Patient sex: F
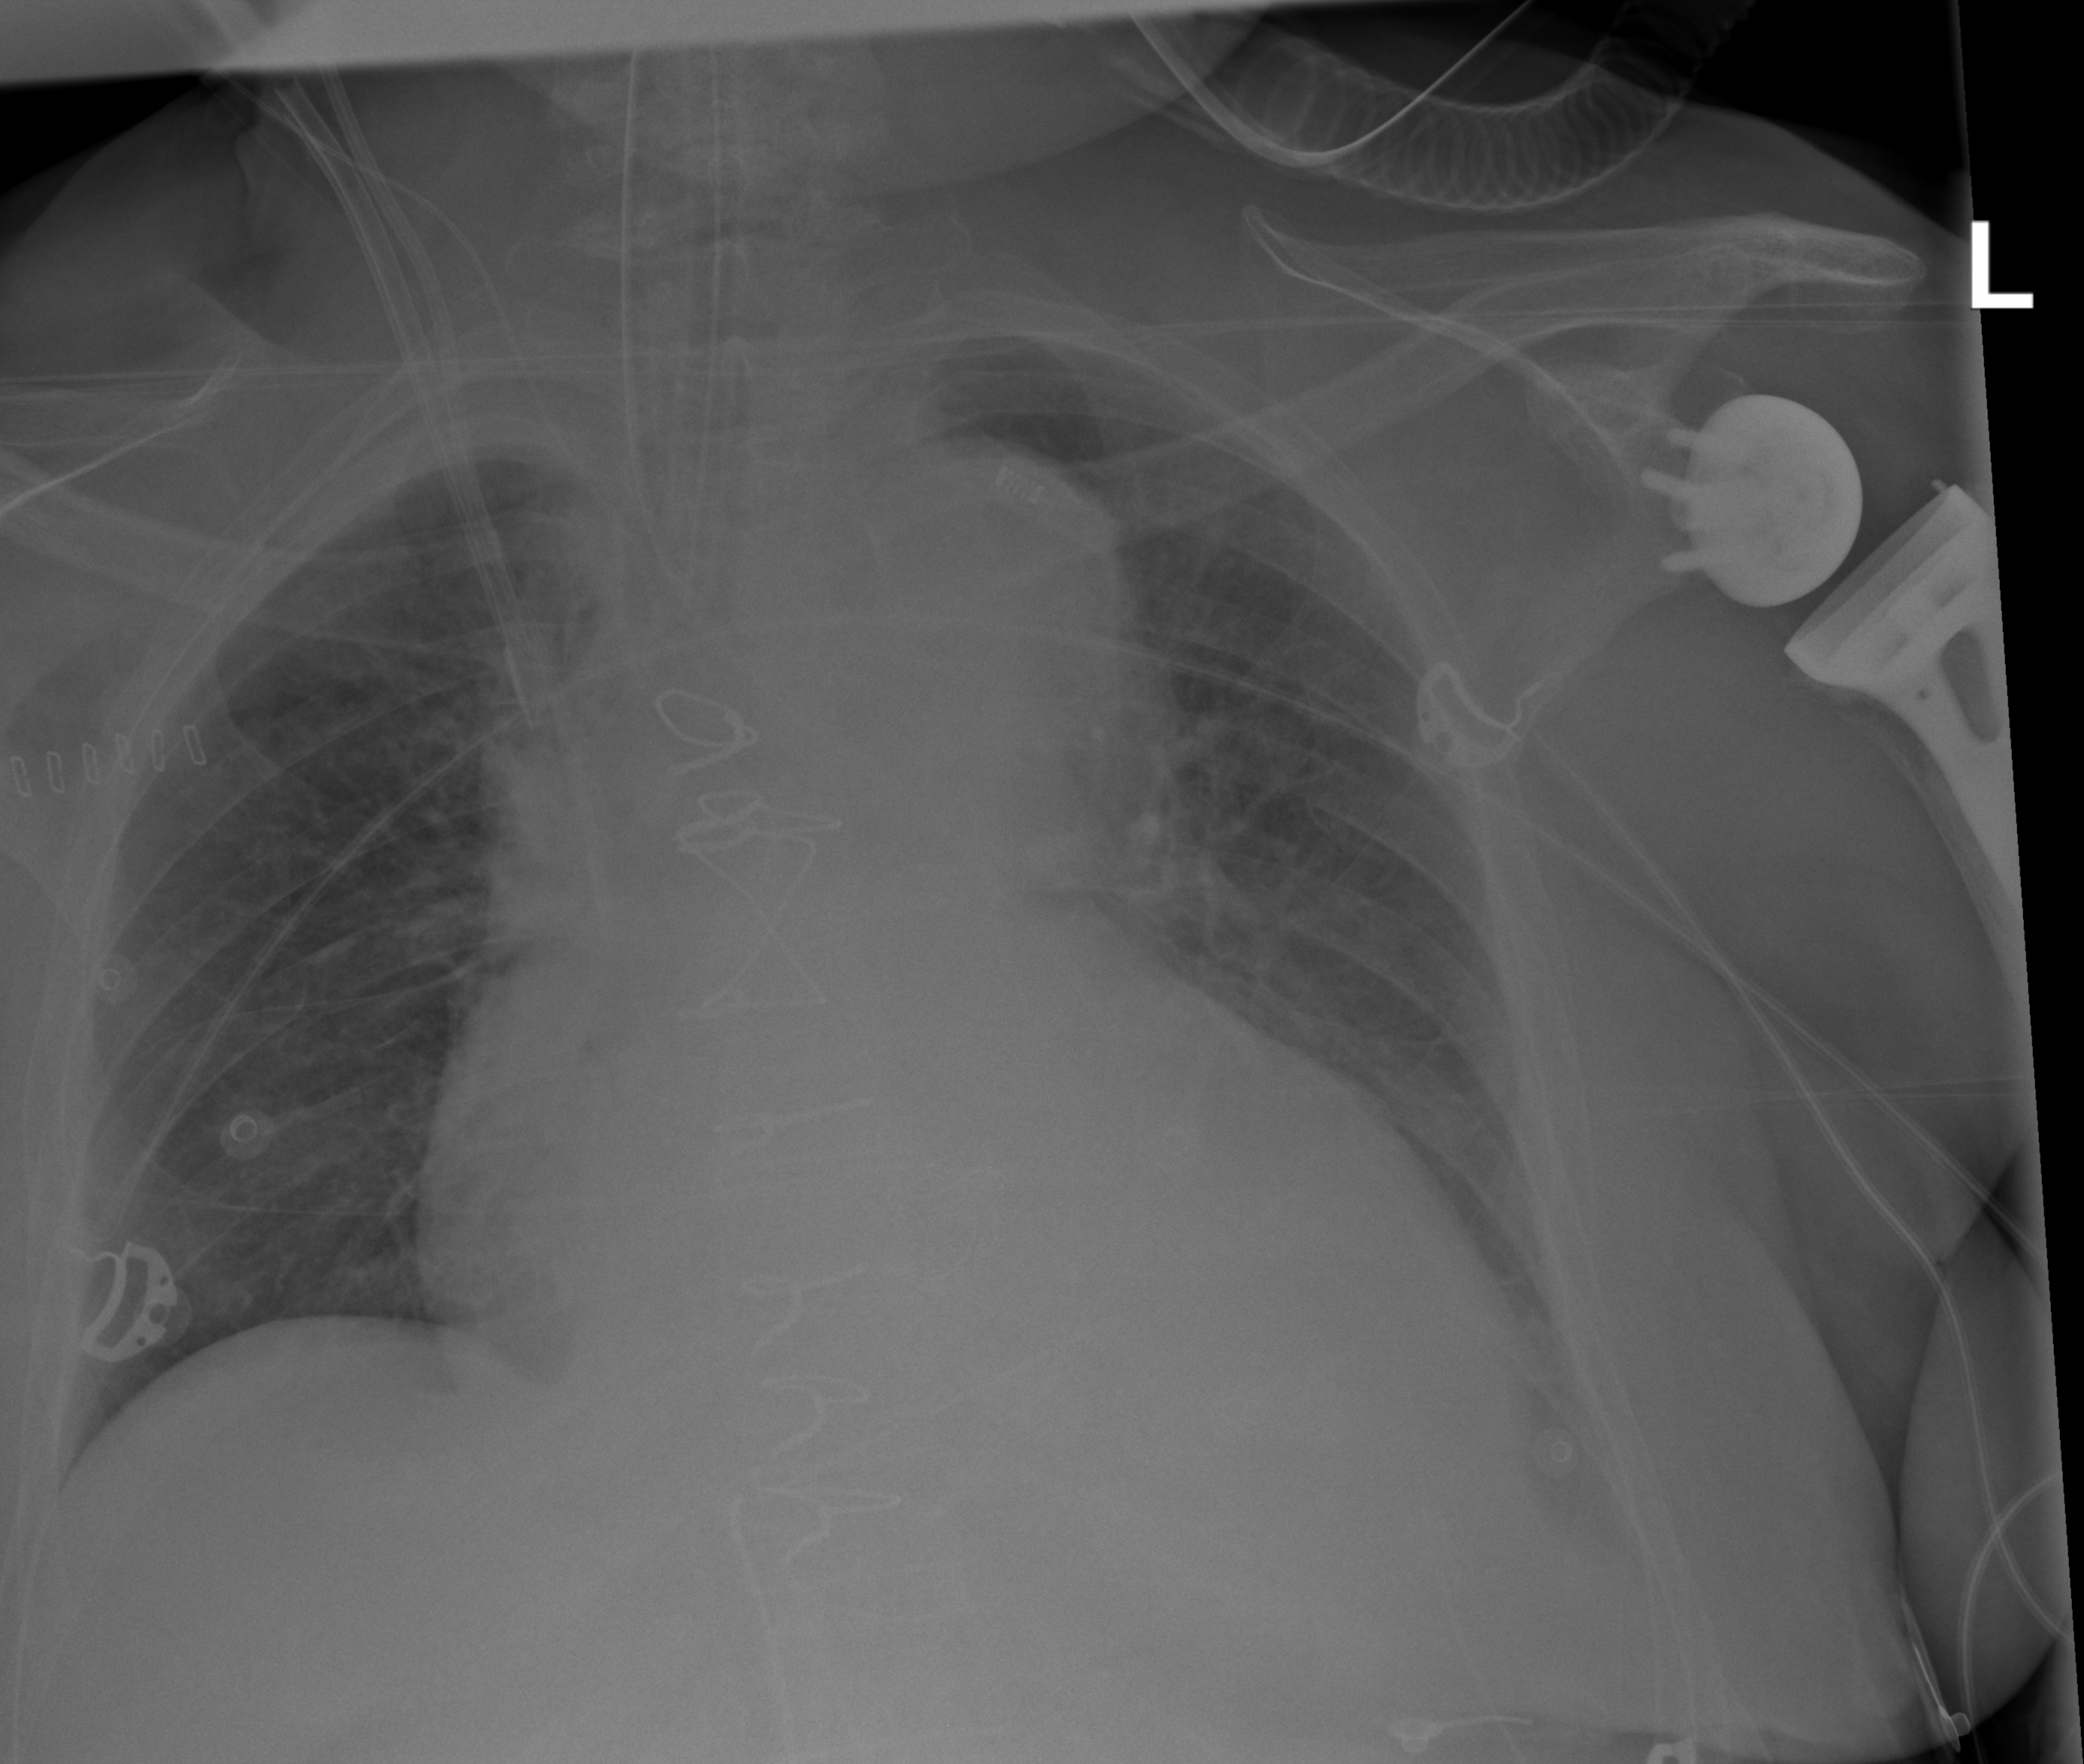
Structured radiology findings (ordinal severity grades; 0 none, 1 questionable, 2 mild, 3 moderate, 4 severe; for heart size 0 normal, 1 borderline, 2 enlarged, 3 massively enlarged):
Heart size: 3
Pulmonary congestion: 0
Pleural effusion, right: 0
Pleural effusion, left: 2
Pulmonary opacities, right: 0
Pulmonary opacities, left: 0
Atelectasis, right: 0
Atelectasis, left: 2